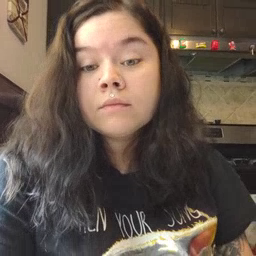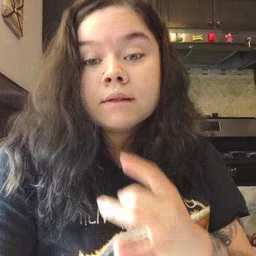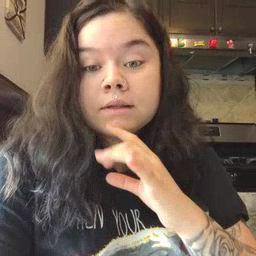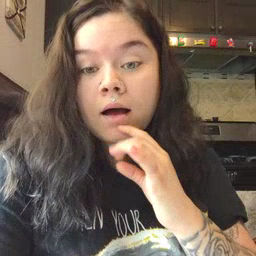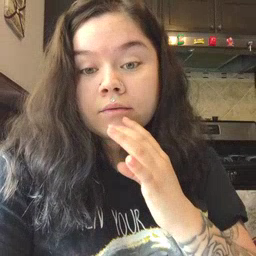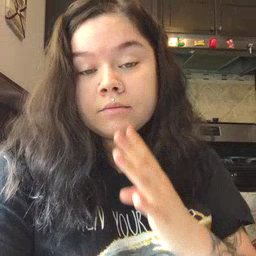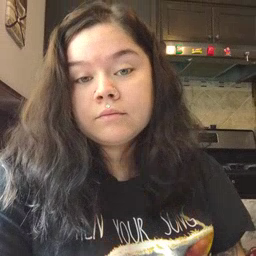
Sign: snack